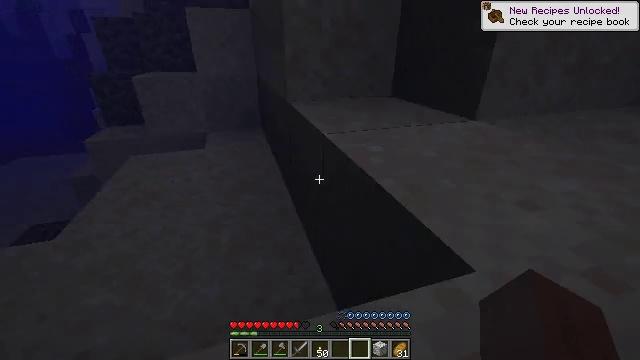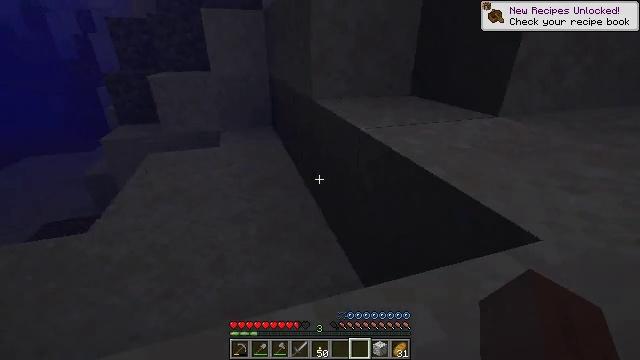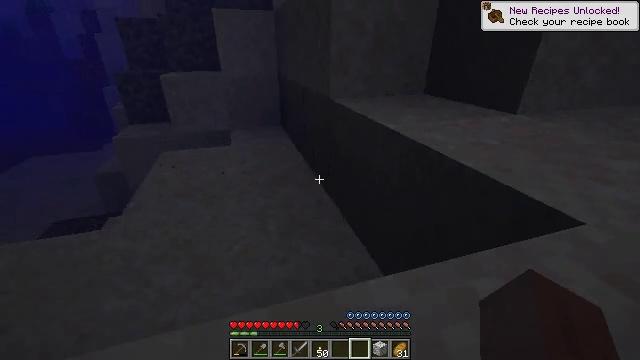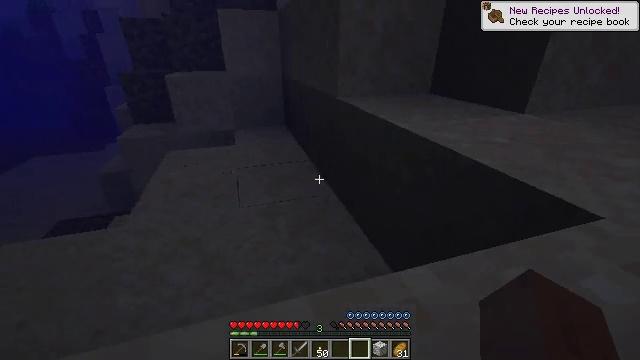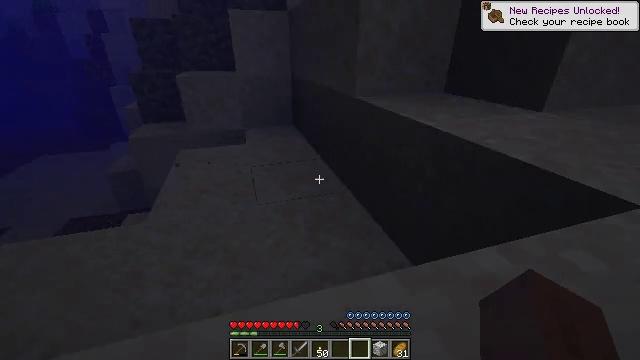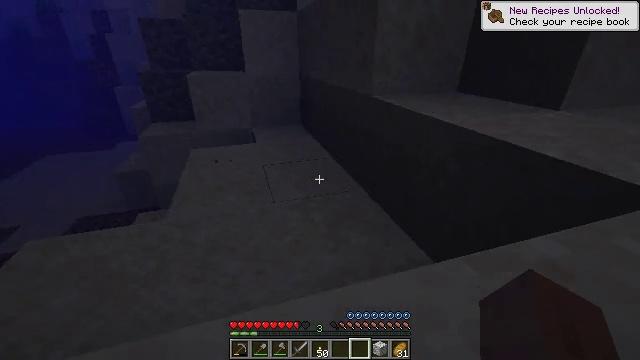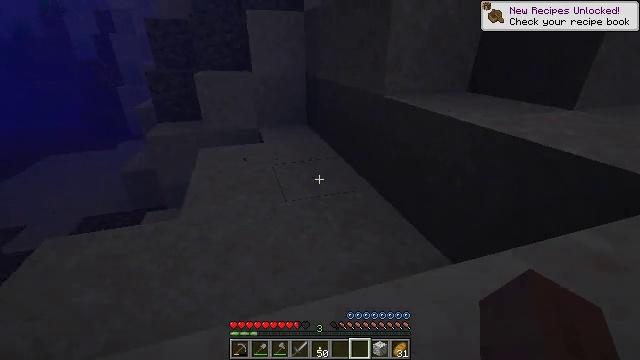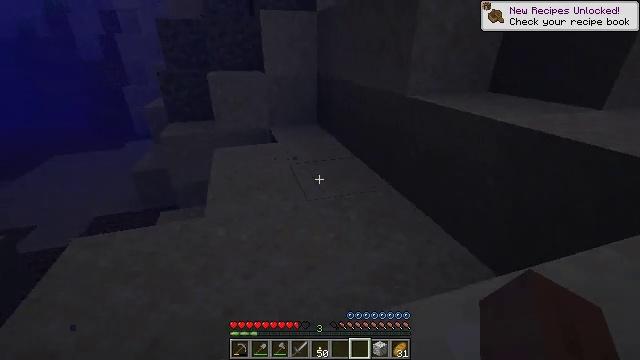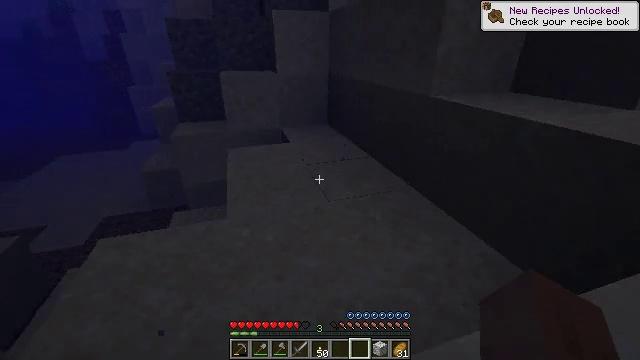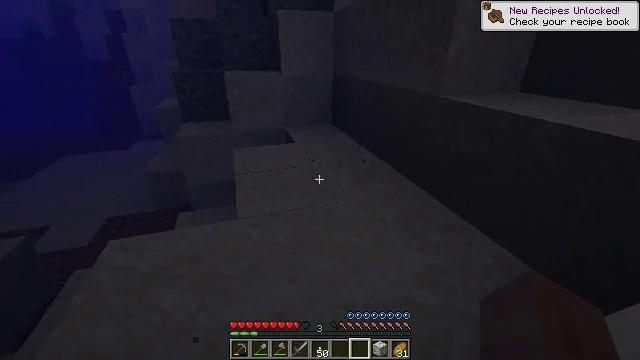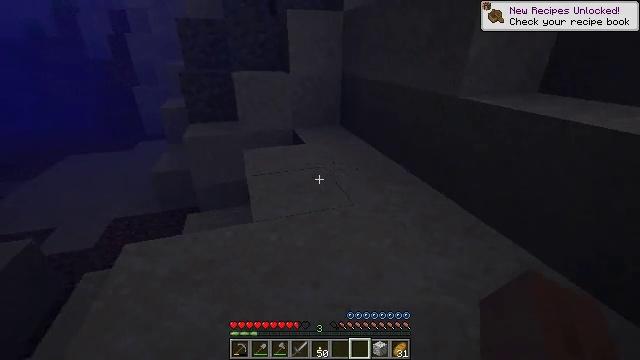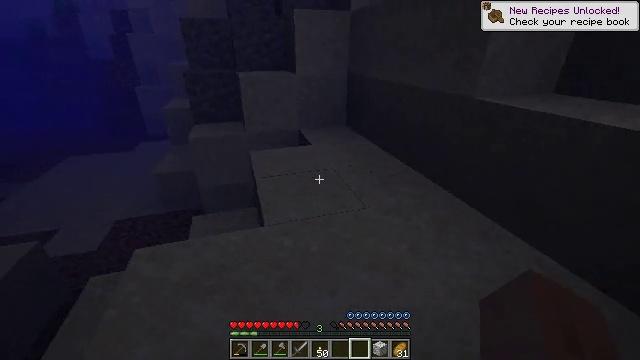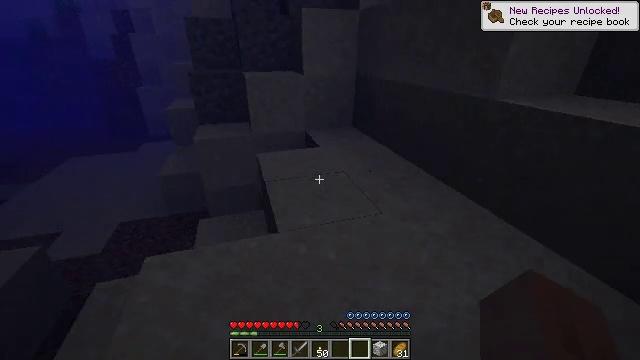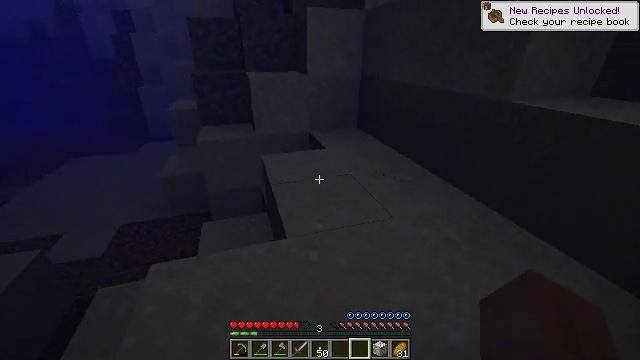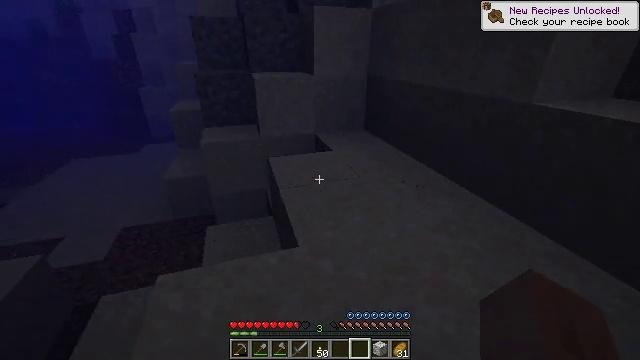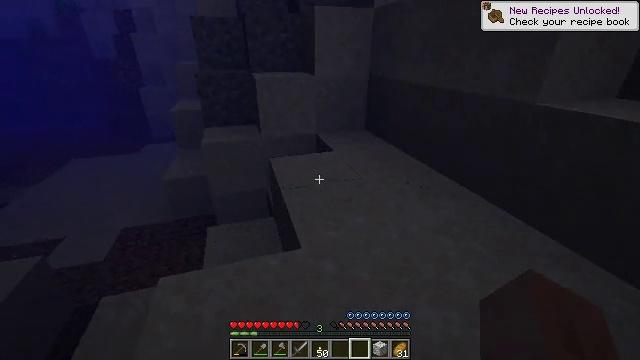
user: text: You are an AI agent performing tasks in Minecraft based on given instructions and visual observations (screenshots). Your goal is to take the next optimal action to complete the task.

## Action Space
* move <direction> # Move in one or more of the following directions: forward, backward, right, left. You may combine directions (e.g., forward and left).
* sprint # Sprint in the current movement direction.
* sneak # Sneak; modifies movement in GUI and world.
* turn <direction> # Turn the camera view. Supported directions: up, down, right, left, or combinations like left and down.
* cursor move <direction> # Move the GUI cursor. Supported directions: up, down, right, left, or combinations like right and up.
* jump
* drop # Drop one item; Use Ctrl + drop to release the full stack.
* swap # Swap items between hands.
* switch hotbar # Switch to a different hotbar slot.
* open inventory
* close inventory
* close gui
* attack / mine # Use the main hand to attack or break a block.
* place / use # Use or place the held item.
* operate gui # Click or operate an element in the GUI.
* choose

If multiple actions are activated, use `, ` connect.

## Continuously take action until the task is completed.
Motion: motion action
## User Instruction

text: Attack the jungle button to remove it.
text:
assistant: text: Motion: move left, jump
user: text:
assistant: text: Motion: move left, jump
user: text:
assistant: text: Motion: move left, jump
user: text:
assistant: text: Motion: move left, jump
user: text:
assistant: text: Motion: move forward and move left, jump
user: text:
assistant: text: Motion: move forward and move left, jump
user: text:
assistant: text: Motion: move forward and move left, jump
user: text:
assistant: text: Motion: move forward and move left, jump
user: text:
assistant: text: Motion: move forward, jump
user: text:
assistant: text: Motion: move forward
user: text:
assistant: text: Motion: move forward
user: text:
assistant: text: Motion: move forward, jump
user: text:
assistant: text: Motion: move forward, jump
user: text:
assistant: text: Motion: jump
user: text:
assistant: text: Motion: jump
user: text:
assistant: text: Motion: jump
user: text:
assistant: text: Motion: move left, jump
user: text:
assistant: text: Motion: move left, jump
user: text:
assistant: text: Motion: move left, jump
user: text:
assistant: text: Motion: move left, jump
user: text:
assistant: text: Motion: move forward and move left, jump
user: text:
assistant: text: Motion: move forward and move left
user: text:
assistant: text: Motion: move forward and move left
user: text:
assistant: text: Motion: move forward and move left
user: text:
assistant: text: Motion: move forward and move left, jump
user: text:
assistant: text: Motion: move forward and move left, jump
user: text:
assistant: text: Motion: move forward and move left, jump
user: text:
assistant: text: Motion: move forward, jump
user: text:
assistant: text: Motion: move forward, jump
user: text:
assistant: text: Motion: move forward, jump